Question: I am trying to customize Django's comments form. Inside 'django.contrib.comments.forms' I noticed that all the field forms are declared in the class 'CommentDetailForm', which is inherited from 'CommentSecurityForm'. Then I think when I write the template tag '{% get_comment_form for order as form %}', it's getting the class called 'CommentForm' which inherits 'CommentDetailForm' with a honeypot field.
I wanted to customize the comments form so that it only displays the comments field (and not the optional name, email, or URL fields). Those information will be given by the current logged in user. In fact, only logged in users with certain 'UserProfile.user_type' ('UserProfile' has a foreign key to 'User') are allow to comment.
Any tips on how to achieve this? Looking at the source code of the Django's comments already scares me lol.
Here is how the comment template looks so far:
'''
{% get_comment_form for order as form %}
<form action = "{% comment_form_target %}" method = "post">
{% csrf_token %}
{{ form }}
<input type = "submit" name = "submit" value = "Post">
</form>
'''
And the site looks like this

I want to hide 'Name', 'Email address', and 'URL'.
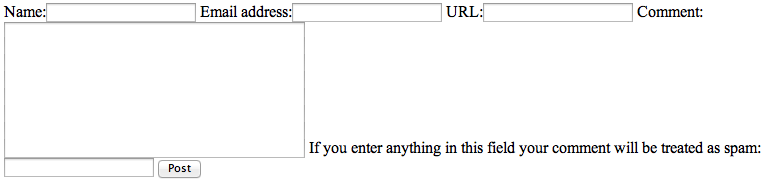
Answer: You should be able to do all of this in the template:
'''
{% ifequal User.profile.user_type "comment_type" %}
{% get_comment_form for order as form %}
<form action="{% comment_form_target %}" method="post">
{% csrf_token %}
{% for field in form %}
{% ifequal field.name "name" %}
<input id="id_name" type="hidden" name="name" value="{{ user.username }}" />
{% else %}{% ifequal field.name "email" %}
<input type="hidden" name="email" value="{{ user.email }}" id="id_email" />
{% else %}{{ field }}{% endifequal %}{% endifequal %}
{% endfor %}
<input type="submit" name="submit" value="Post">
</form>
{% endifequal %}
'''